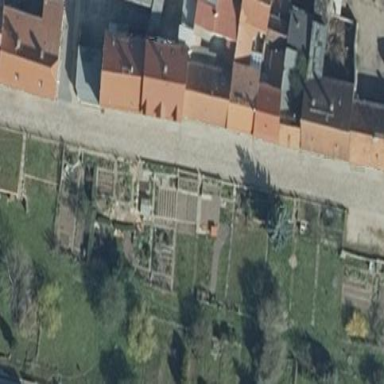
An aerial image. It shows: Allotments area.